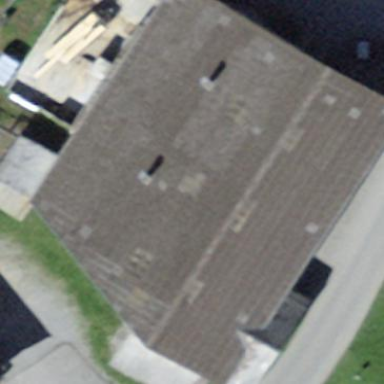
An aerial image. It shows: Rural barn.